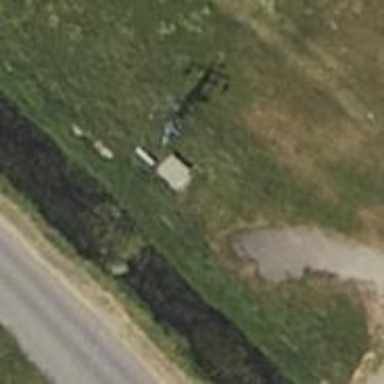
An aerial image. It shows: Substation for power distribution.